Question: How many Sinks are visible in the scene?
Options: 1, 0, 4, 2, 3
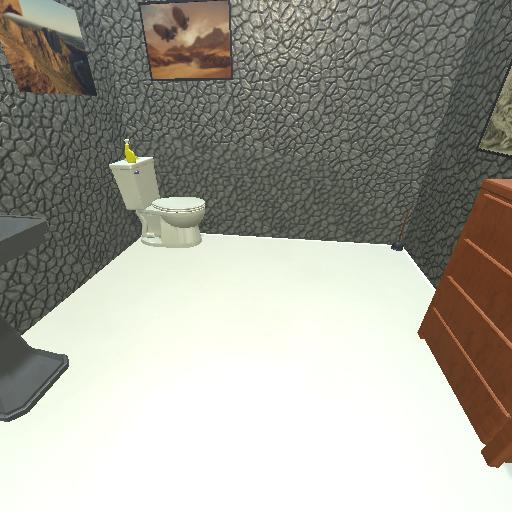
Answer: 1